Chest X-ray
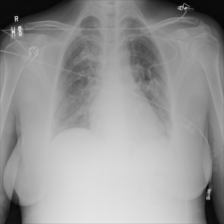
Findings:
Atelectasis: negative
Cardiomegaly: negative
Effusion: negative
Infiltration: negative
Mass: negative
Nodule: negative
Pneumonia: negative
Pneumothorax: negative
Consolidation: negative
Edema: negative
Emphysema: negative
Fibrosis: negative
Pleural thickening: negative
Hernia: negative